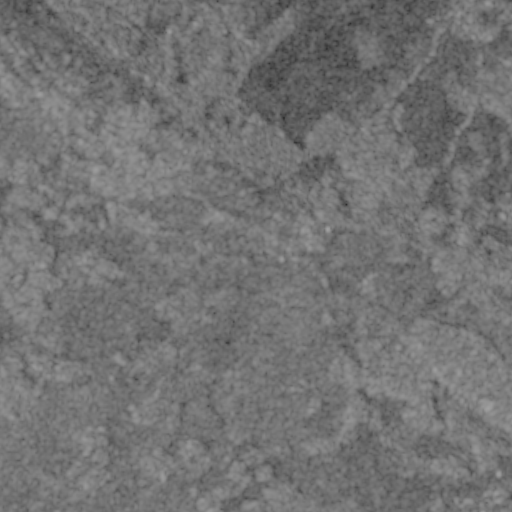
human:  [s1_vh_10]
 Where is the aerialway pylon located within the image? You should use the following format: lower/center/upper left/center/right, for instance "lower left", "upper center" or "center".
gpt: The aerialway pylon is located in the center of the image.
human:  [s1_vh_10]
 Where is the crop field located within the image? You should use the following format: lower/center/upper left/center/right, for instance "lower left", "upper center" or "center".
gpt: The crop field is located in the lower right of the image.
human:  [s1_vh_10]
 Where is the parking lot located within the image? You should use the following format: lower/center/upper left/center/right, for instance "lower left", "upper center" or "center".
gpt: The parking lot is located in the center of the image.
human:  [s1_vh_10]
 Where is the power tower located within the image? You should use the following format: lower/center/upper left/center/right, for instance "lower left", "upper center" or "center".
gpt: The power tower is located in the upper right of the image.
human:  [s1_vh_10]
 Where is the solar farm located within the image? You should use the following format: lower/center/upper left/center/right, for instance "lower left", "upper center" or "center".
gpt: The solar farm is located in the center of the image.
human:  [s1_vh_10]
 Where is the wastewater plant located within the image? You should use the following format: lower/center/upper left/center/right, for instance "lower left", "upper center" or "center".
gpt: The wastewater plant is located in the upper right of the image.
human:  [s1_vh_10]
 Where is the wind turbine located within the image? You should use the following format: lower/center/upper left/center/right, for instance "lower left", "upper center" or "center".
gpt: The wind turbine is located in the lower left of the image.
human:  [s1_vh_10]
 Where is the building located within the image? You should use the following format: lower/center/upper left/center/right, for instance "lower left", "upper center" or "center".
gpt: There is no building in the image.

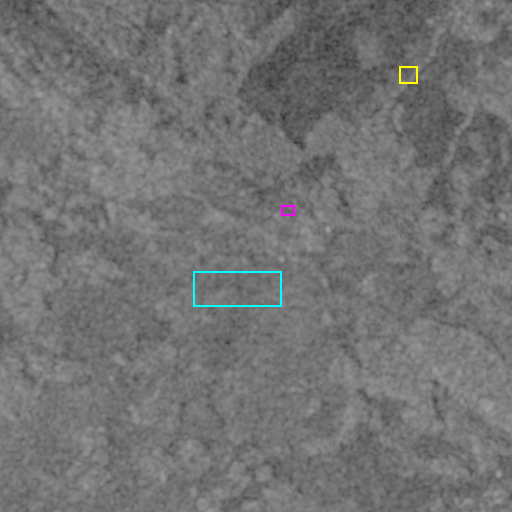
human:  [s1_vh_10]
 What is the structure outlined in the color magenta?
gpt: The structure outlined in magenta is a parking lot.
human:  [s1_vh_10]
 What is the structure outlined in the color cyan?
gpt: The structure outlined in cyan is a solar farm.
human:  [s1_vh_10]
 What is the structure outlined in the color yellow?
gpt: The structure outlined in yellow is a wastewater plant.
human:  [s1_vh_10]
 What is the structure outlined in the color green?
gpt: There is no green outline.